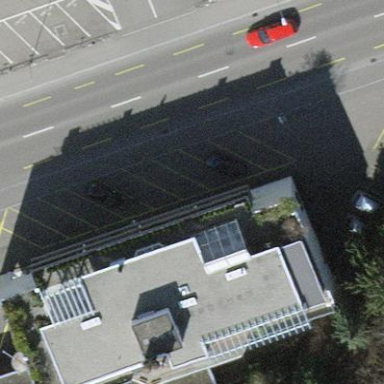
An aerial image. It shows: Street-side parking area.